Interaction volume radius: 10 \u00c5
Interaction volume height: 30 \u00c5
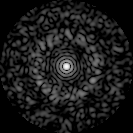
Disorder parameter: 0.8383